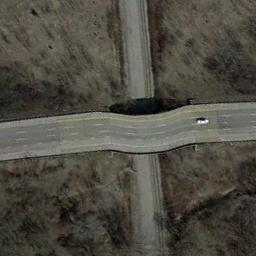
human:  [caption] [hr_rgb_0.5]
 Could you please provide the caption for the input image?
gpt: The overpass is next to the bare land with a car .

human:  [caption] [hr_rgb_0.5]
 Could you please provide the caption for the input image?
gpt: This overpass intersects the road at right angle  And a white car is moving on it .

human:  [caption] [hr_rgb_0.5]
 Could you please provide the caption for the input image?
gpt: There is a car on the overpass .

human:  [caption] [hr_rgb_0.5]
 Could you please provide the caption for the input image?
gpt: The cross-line overpass is over the roads on the wasteland .

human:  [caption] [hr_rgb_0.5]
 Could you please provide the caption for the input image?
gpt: There are some brown bare land around the overpass .